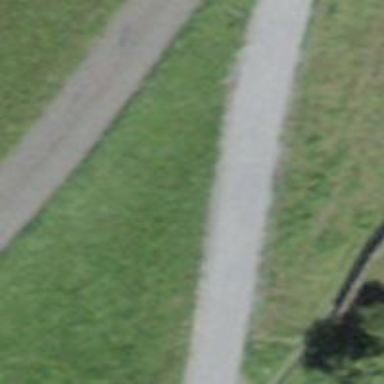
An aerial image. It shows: Unpaved unclassified road.